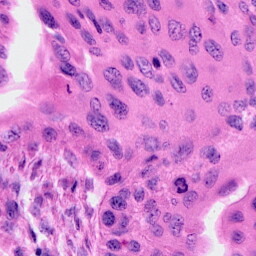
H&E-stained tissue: Cervix